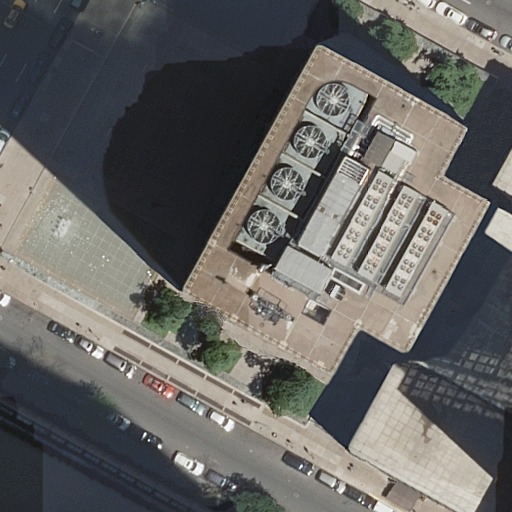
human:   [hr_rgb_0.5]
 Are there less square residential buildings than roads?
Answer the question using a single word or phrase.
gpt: yes

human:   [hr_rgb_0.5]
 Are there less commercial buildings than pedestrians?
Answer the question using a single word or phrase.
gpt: no

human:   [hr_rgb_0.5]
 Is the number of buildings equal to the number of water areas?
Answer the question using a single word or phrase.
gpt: yes

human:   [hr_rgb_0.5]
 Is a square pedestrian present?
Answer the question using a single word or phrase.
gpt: no

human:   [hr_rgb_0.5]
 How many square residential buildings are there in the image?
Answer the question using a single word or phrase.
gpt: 0

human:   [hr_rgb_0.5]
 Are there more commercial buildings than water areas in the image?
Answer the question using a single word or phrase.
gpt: no

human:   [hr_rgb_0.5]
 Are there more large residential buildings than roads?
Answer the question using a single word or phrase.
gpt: no

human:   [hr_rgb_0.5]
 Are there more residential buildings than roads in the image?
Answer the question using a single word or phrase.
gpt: no

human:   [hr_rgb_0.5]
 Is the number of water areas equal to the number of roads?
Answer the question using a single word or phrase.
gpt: no

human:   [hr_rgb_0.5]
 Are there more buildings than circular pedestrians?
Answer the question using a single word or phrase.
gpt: yes

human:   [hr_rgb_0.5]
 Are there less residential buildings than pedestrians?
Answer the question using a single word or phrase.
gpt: yes

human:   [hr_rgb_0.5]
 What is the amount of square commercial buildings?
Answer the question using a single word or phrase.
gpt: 0

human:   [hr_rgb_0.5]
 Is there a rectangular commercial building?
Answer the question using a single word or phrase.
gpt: yes

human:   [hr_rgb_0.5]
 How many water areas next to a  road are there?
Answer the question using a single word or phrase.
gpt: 2

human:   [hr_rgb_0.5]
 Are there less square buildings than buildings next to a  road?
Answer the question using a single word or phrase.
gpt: yes

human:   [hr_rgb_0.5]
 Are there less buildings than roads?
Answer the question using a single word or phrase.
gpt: yes

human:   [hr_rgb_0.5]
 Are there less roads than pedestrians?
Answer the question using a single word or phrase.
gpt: no

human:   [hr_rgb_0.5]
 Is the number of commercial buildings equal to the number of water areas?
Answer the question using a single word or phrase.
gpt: yes

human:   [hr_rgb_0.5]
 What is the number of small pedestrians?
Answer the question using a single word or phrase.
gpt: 0

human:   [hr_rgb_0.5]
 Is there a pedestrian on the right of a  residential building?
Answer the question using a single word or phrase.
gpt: no

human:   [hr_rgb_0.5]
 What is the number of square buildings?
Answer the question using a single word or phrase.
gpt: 0

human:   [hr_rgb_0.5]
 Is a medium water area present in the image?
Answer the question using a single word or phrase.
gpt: yes

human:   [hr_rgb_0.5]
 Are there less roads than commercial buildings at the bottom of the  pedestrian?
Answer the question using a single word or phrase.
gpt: no

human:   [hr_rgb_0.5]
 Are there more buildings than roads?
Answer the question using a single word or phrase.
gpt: no

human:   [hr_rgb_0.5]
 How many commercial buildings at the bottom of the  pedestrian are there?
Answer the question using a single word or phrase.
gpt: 1

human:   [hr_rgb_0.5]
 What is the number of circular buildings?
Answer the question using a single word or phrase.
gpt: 0

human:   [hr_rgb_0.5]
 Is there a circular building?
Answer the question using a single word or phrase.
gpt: no

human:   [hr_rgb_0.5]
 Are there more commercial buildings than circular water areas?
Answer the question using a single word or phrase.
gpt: yes

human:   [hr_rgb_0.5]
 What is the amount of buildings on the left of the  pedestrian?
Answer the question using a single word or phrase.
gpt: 0

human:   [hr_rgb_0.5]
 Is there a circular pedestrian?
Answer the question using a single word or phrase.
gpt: no

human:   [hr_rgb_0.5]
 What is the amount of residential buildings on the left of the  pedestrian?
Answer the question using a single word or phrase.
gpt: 0

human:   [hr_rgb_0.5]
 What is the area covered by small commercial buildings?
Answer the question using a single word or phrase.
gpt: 28m2

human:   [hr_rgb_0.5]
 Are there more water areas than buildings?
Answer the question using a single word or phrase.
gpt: no

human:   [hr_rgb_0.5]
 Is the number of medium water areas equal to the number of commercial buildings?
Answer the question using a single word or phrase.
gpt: yes

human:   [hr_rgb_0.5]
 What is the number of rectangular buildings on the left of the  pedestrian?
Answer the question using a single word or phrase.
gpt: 0

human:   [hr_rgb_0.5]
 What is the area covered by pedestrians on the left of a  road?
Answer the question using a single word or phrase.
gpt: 1374m2